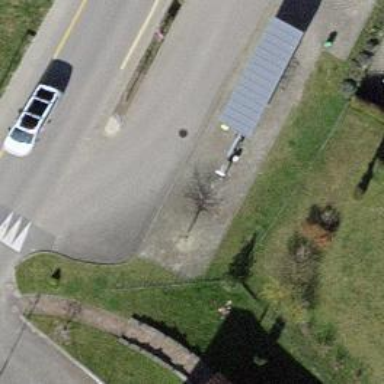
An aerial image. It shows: Post box is visible.